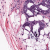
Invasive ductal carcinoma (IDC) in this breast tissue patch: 1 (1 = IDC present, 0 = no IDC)